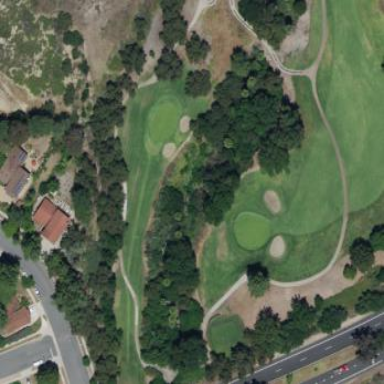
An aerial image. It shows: Designated golf cart path.